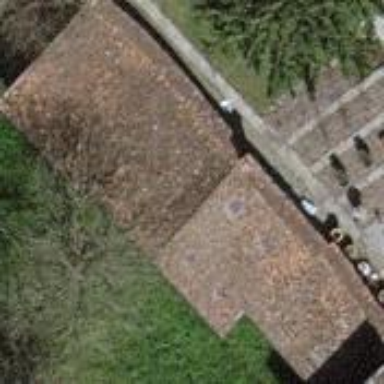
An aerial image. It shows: Shed.